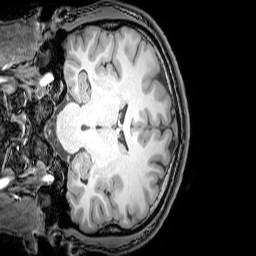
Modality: T1w
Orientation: coronal
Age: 23
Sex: male
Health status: healthy
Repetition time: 0.081 s
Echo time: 0.037 s